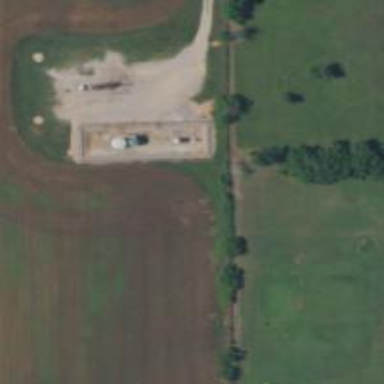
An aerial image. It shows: Storage tank that is man-made.